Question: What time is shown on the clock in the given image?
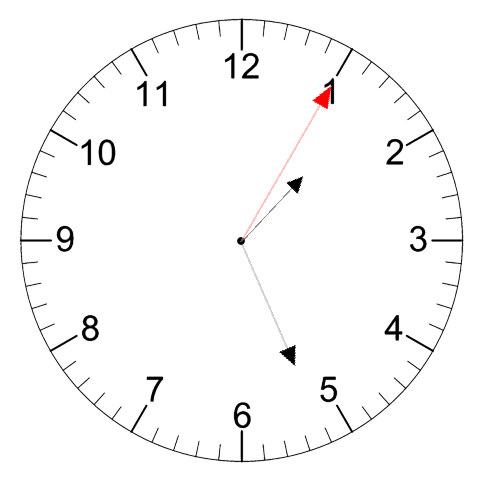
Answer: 01:26:05